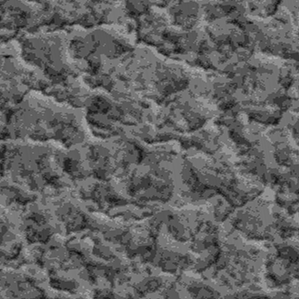
Label: frost